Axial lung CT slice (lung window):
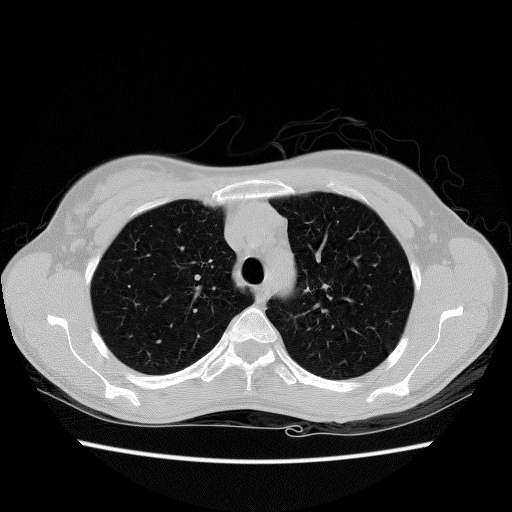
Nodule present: no